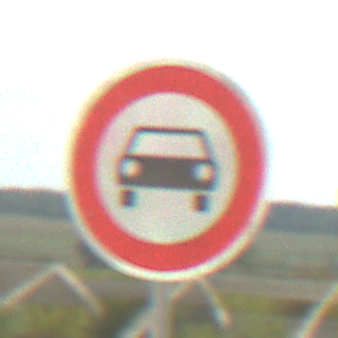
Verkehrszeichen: VerbotKraftwagen
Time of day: MorningAfternoon
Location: Outdoor (Beach)
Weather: PartlyCloudy
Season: NotSpecified
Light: Natural